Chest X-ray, AP view. Patient: 68 years old, sex F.
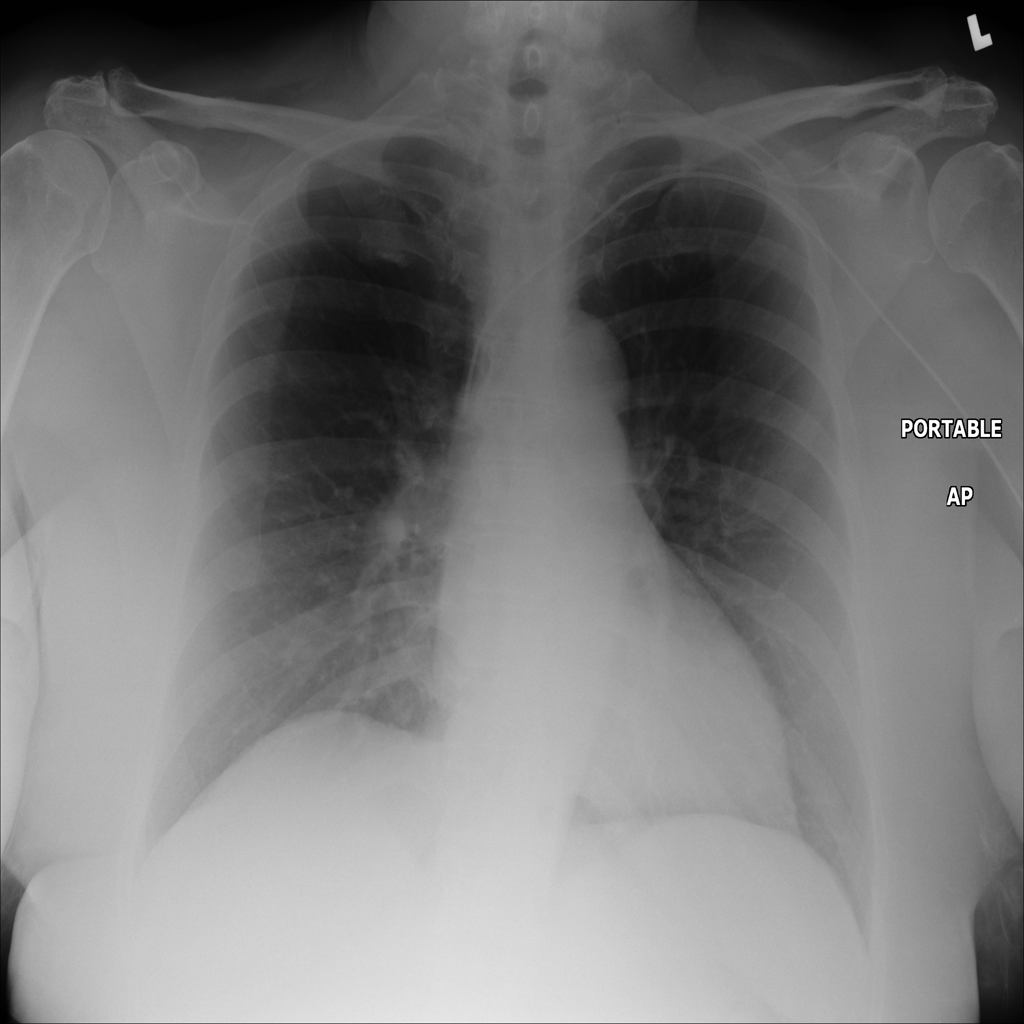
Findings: No Finding